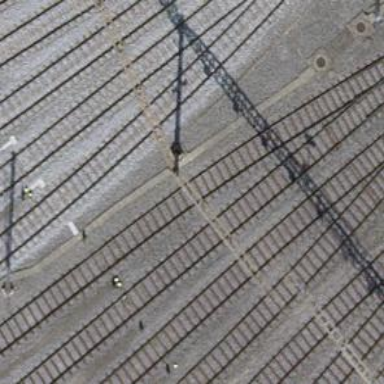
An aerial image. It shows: Rail yard with electrified contact lines for the railway.